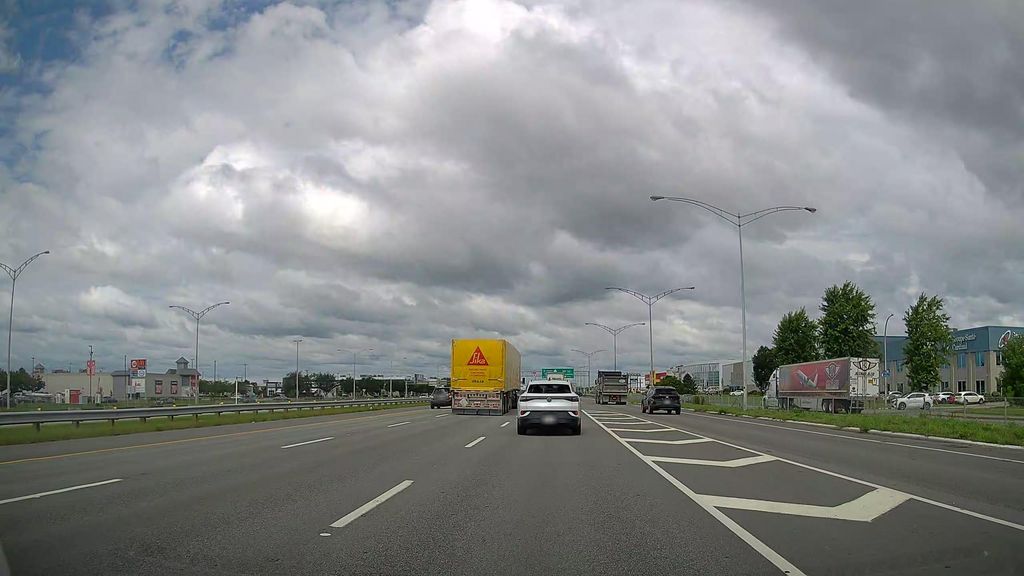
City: montreal